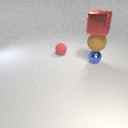
large red metal cube above small blue metal sphere